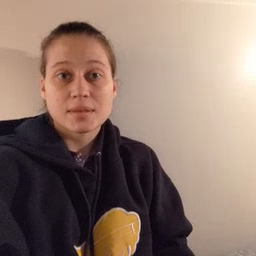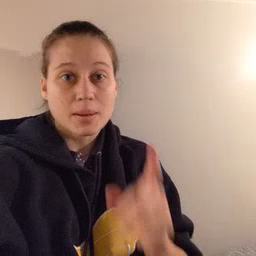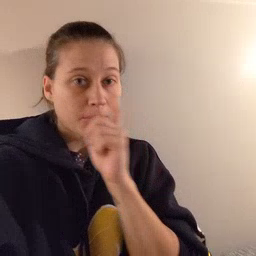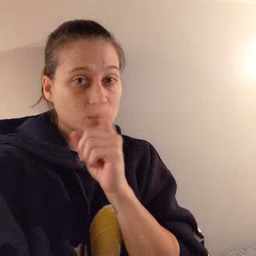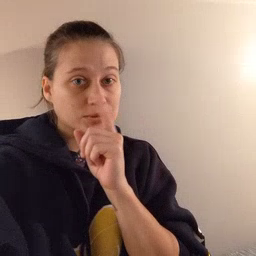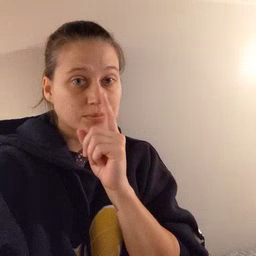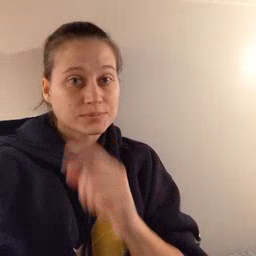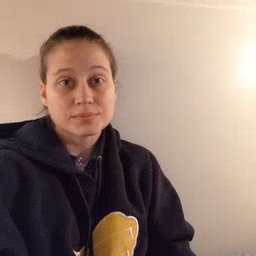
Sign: mouse